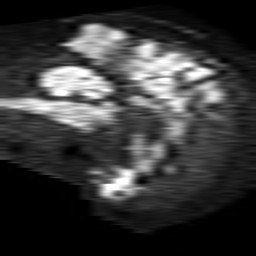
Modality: TRACE
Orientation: sagittal
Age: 86
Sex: male
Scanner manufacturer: philips
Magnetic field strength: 1.5 T
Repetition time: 4.6 s
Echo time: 0.08517 s